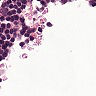
Metastatic tissue present: no